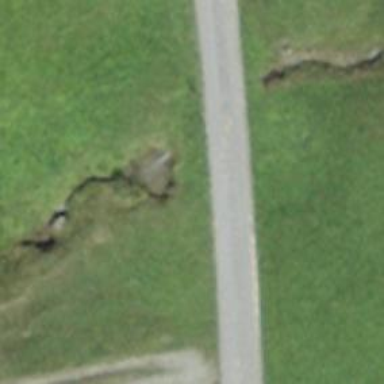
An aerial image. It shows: Culvert tunnel.